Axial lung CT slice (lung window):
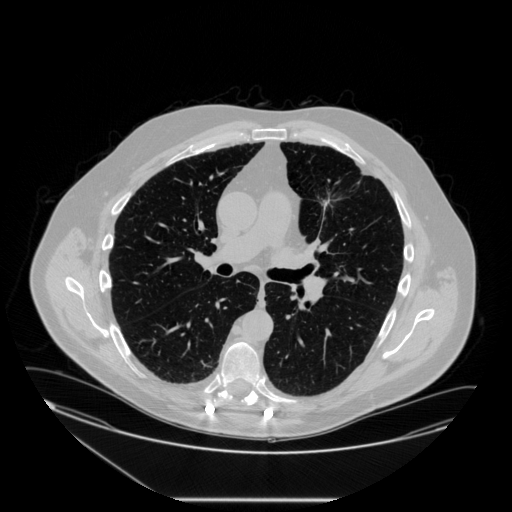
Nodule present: no